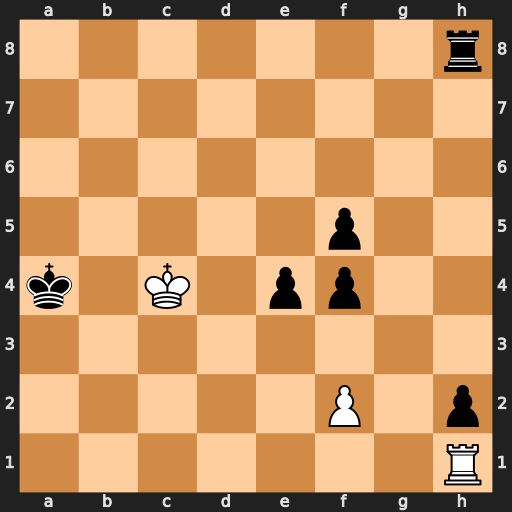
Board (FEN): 7r/8/8/5p2/k1K1pp2/8/5P1p/7R
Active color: w
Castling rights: -
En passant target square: -
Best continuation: Ra1#